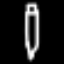
Label: pencil